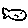
Label: fish